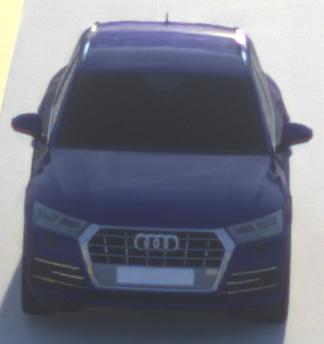
Make: Audi
Model: Q5 45 TFSI
Detailed model: Q5 (FY)
Model produced from: 2019/01
Model produced until: 2019/05
Doors: 5
Color: blue
Road condition: dry road
Daytime: sunrise or sunset
Contrast: low contrast